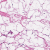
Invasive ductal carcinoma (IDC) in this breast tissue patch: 0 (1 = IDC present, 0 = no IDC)